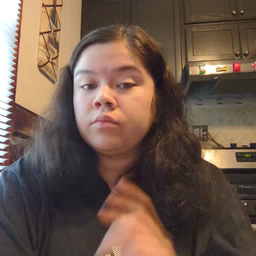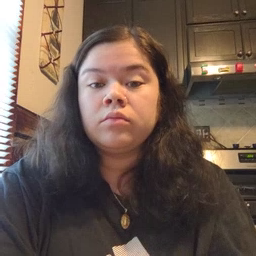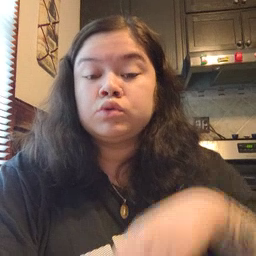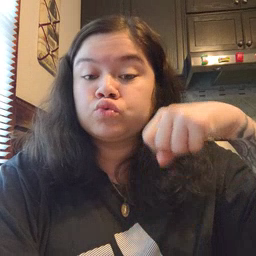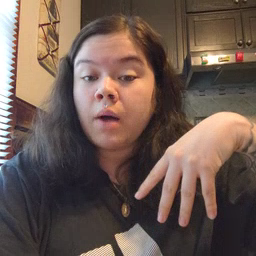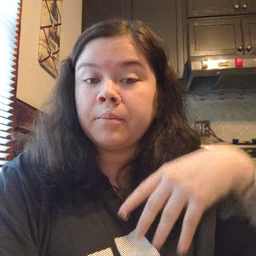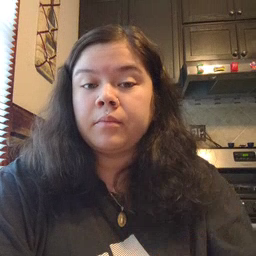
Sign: drop